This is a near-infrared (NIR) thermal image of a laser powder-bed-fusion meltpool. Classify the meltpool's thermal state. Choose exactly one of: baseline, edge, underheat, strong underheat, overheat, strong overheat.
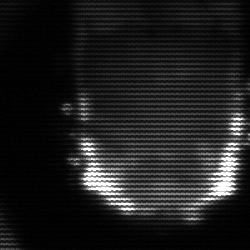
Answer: strong underheat